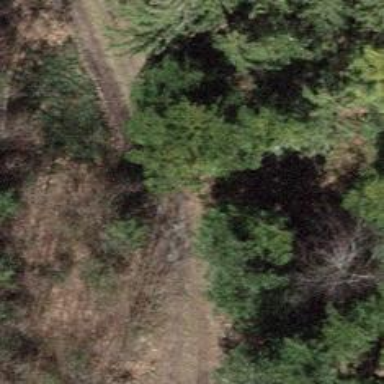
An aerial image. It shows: Track with very rough surface.